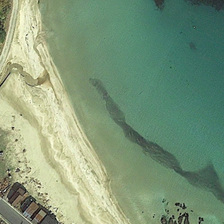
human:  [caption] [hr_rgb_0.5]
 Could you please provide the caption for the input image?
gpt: yellow beach is between a piece of green ocean and a curved road .

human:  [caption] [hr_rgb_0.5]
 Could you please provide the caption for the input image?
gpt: yellow beach is between a piece of green ocean and a curved road .

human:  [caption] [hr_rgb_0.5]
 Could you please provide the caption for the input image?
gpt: yellow beach is between a piece of green ocean and a curved road .

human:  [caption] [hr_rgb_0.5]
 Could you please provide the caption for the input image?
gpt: yellow beach is between a piece of green ocean and a curved road .

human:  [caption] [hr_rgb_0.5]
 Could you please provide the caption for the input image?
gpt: yellow beach is between a piece of green ocean and a curved road .